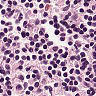
Metastatic tissue present: no